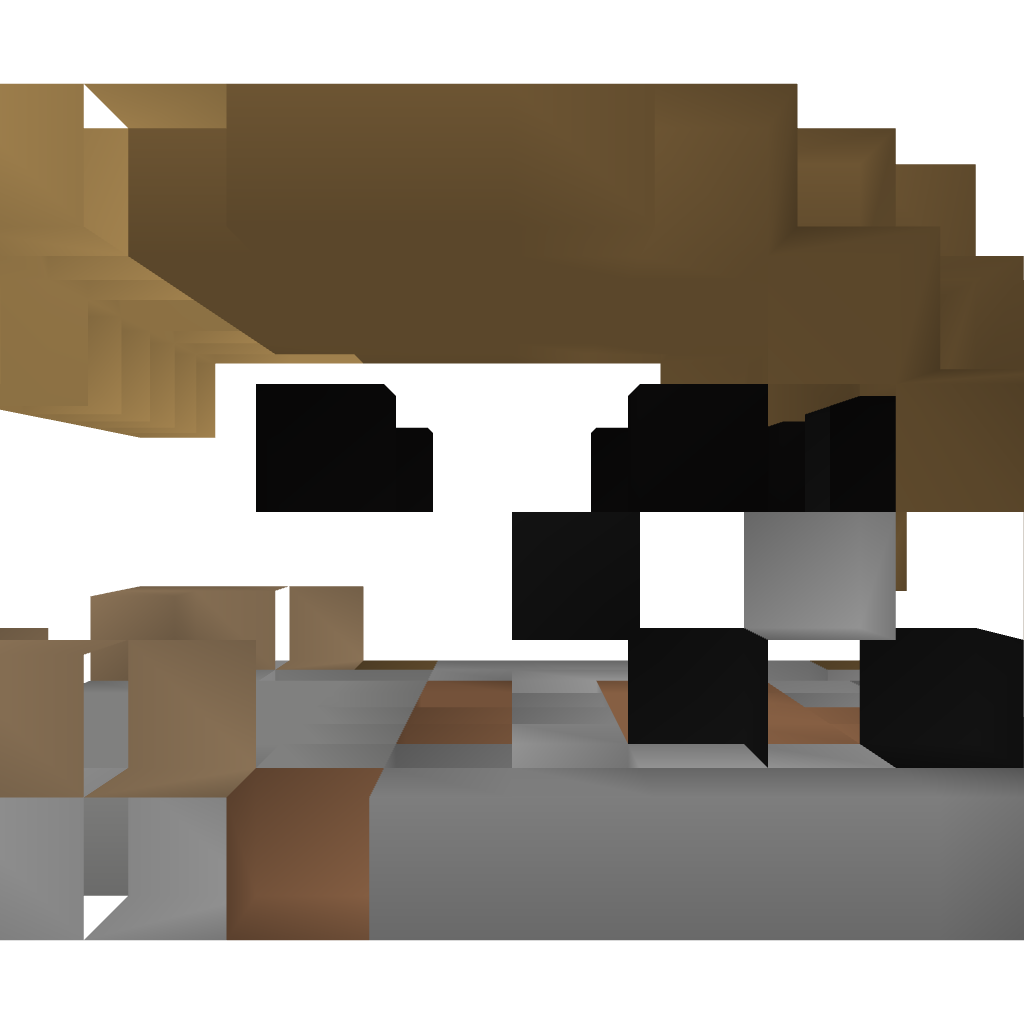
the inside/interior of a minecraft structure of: Farm - Cocoa